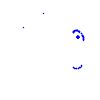
Particle: proton